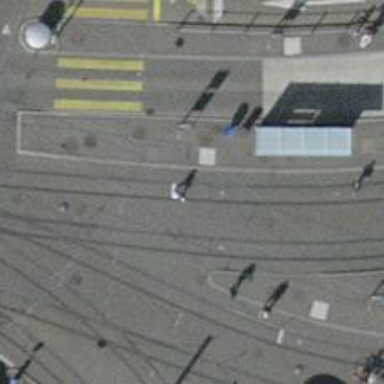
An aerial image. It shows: Tram stop with public transport connection.